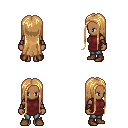
a pixel art fantasy rpg character, female body template, human, dark skin, maroon tunic, teal pants, light blonde extra-long hairstyle, cloth bracers, brown shoes, four views (front, back, left, right), 2x2 character sprite sheet, small pixel art, hard edges, no anti-aliasing